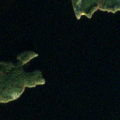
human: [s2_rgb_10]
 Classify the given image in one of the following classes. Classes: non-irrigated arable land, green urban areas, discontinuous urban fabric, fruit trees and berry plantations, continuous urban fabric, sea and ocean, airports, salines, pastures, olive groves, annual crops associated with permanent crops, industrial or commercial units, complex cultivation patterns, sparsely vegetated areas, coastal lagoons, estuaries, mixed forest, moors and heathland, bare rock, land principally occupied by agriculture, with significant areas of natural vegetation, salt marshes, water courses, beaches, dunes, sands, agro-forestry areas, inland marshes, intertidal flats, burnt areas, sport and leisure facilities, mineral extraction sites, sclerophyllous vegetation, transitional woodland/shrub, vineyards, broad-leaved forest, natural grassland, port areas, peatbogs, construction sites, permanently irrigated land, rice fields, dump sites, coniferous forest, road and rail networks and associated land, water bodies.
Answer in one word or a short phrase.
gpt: coniferous forest, water bodies